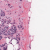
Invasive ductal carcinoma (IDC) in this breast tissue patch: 1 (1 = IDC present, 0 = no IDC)